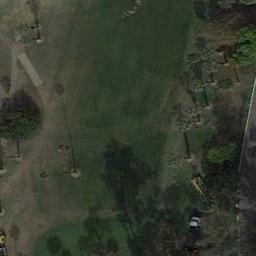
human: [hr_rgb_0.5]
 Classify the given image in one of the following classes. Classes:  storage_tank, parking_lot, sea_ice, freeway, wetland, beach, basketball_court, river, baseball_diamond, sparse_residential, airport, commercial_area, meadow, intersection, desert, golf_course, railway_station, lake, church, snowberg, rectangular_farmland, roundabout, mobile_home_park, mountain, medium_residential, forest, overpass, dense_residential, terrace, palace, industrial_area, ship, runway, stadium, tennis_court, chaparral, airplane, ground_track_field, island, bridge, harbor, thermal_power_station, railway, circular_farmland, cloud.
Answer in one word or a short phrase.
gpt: meadow